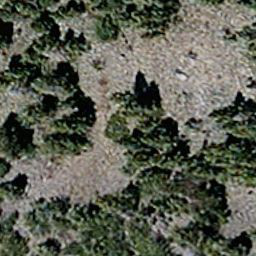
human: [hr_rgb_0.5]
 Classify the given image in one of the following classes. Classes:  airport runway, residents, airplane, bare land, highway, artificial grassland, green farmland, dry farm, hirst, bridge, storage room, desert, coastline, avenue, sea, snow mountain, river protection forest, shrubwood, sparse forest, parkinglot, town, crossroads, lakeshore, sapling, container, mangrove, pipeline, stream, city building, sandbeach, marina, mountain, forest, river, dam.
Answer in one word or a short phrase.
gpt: sparse forest